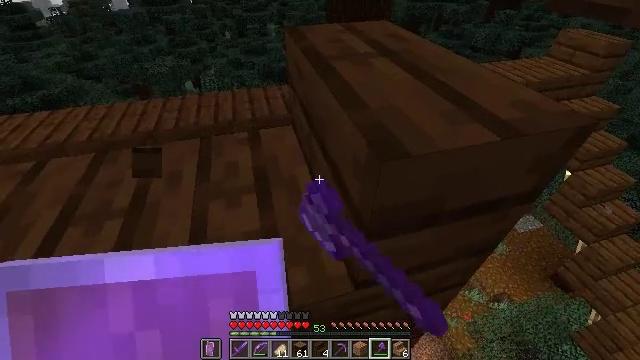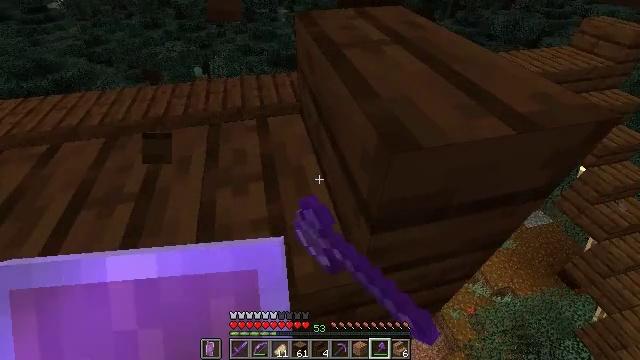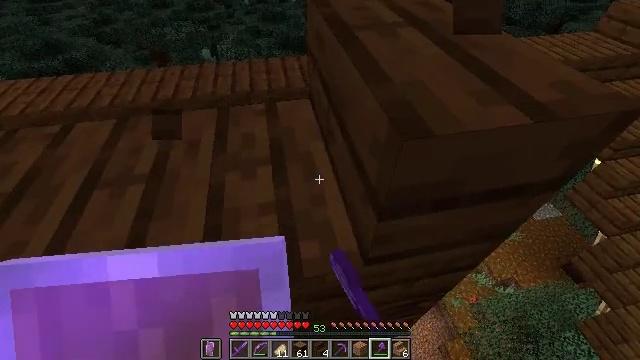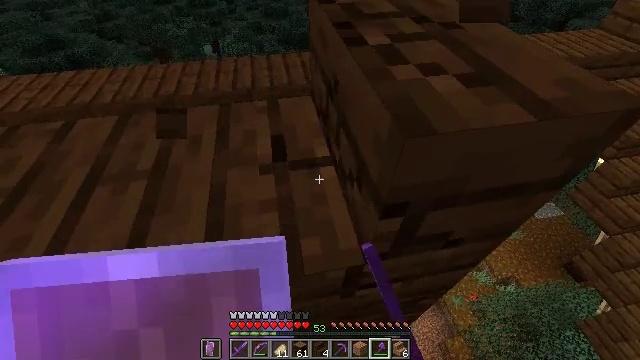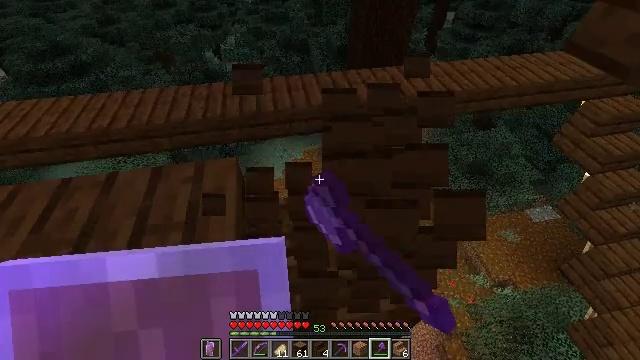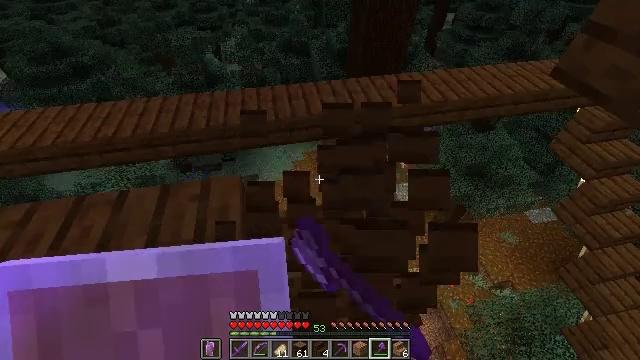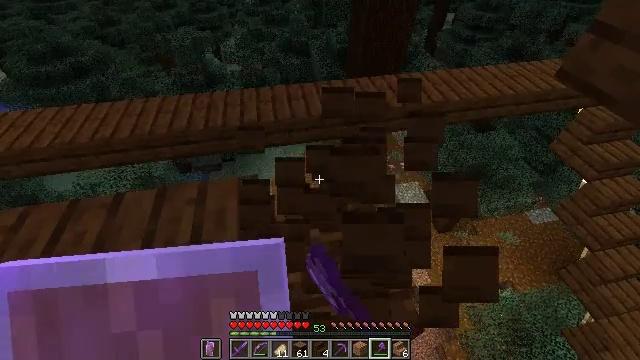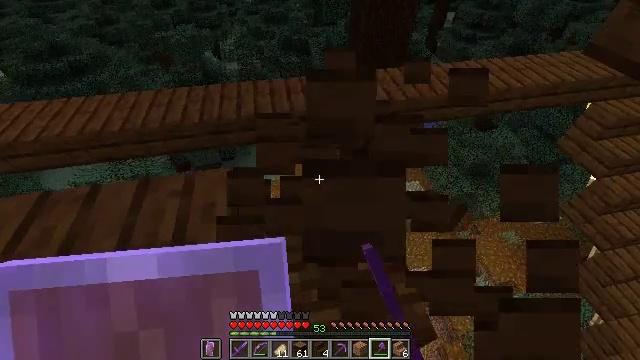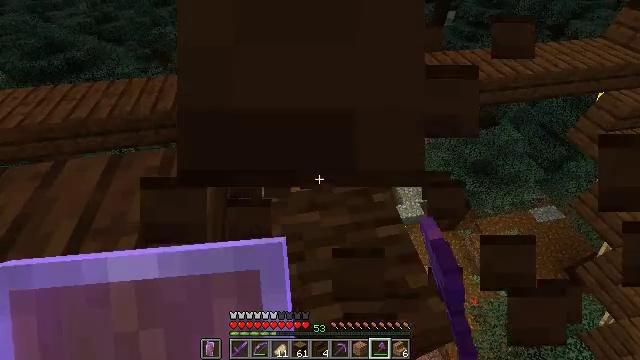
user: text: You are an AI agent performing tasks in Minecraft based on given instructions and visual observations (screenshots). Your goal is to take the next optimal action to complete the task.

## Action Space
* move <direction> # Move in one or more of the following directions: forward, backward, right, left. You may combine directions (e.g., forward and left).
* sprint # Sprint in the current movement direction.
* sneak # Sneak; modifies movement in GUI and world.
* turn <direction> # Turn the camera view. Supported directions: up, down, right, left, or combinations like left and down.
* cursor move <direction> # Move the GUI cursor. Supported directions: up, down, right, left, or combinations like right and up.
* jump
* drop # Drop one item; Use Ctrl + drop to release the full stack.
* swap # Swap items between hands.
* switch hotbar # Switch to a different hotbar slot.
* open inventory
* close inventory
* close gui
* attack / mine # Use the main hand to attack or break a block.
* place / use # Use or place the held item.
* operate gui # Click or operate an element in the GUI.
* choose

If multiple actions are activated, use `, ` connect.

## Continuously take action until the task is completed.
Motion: motion action
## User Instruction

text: Harvest the dark oak stairs for reuse.
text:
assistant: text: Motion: move forward, sneak, turn left and down, attack / mine
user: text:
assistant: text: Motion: move forward, sneak, turn left and down, attack / mine
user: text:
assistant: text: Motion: move forward, sneak, attack / mine
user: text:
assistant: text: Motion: move forward, sneak, attack / mine
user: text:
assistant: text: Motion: move forward, sneak, attack / mine
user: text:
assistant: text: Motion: move forward, sneak, attack / mine
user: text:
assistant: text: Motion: move forward, sneak, attack / mine
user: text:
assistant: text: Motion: move forward, sneak
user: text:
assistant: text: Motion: sneak